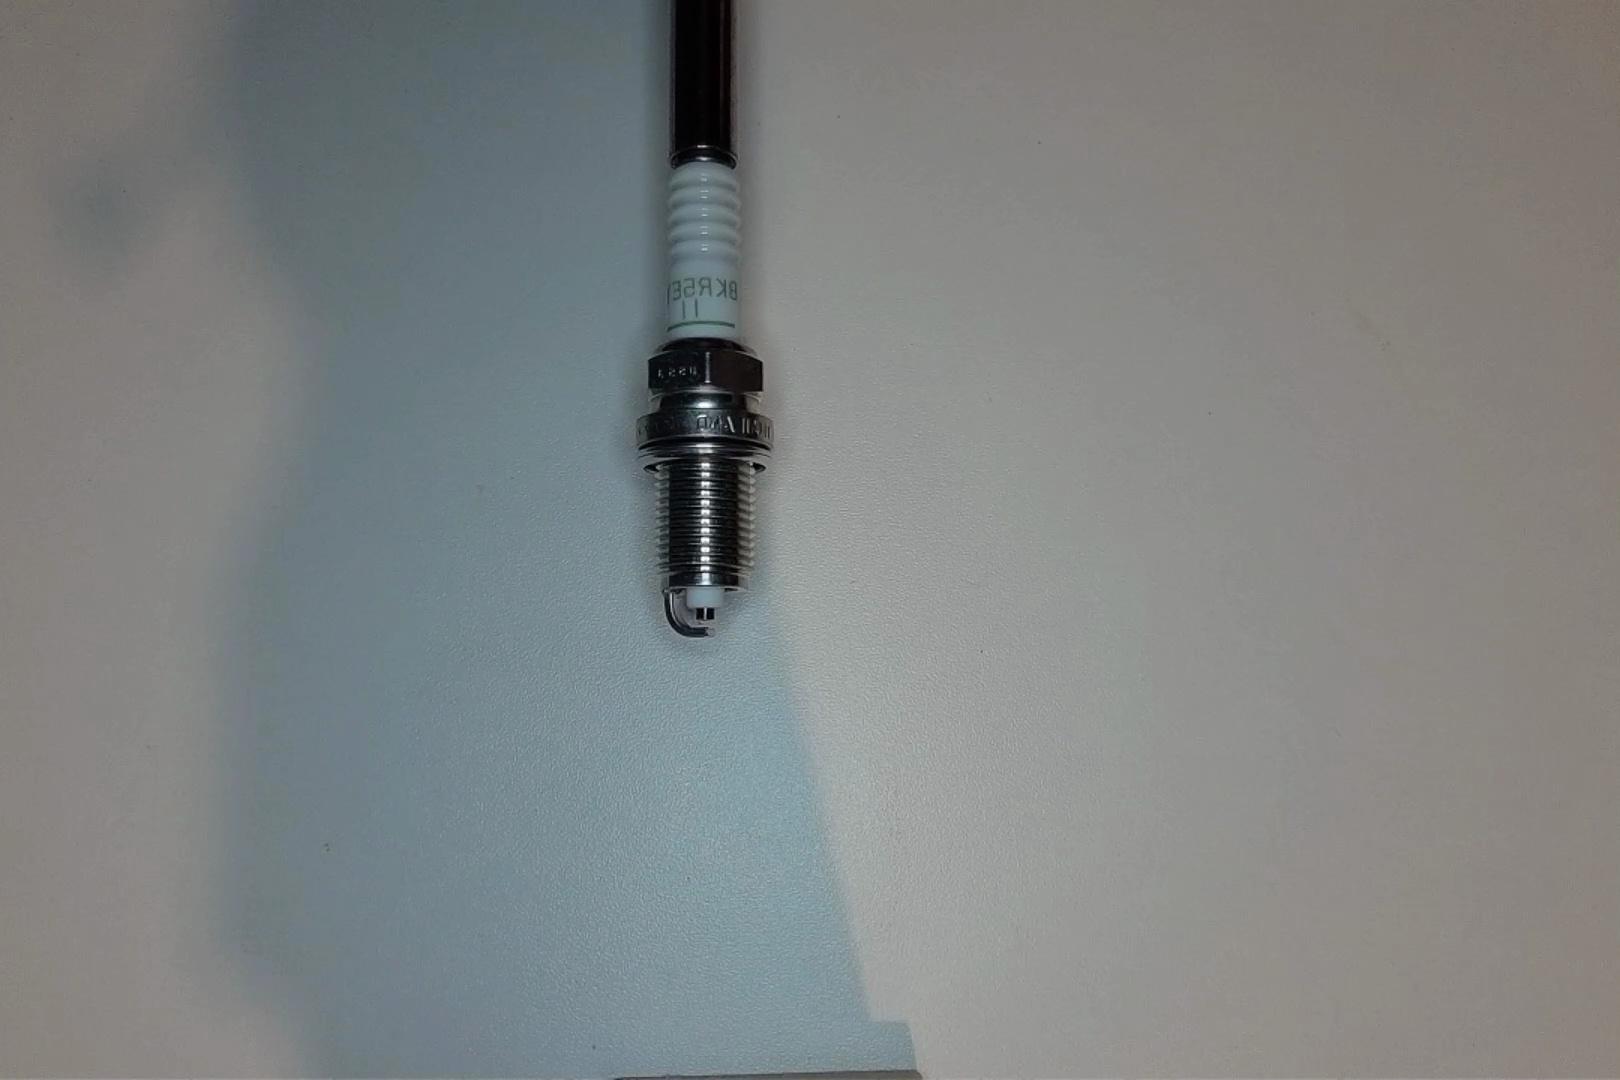
Label: no anomaly